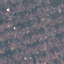
Land use / land cover class: Residential